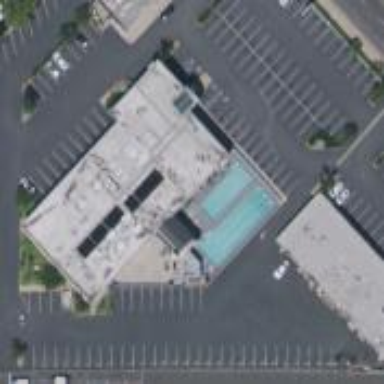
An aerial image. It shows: Building used as fitness center.